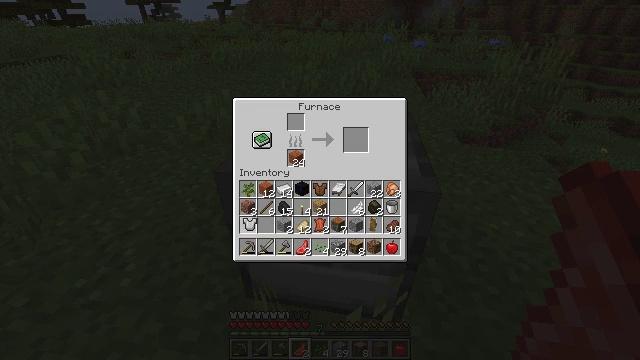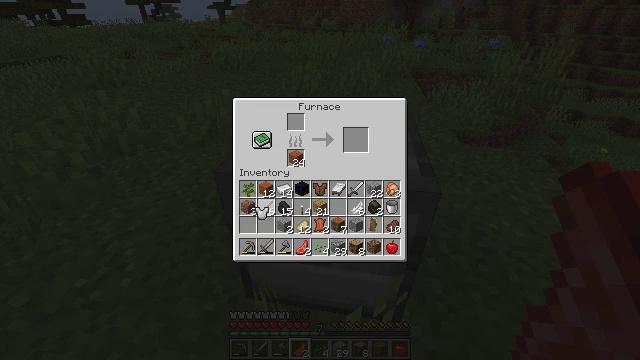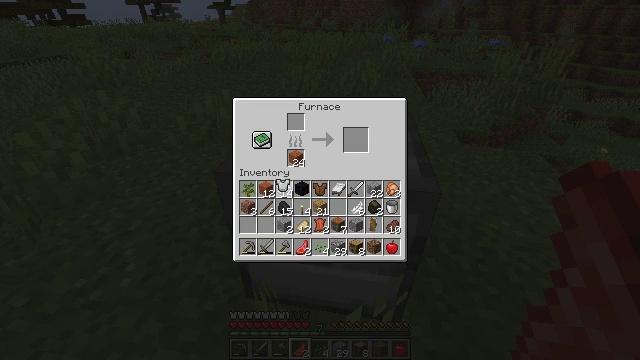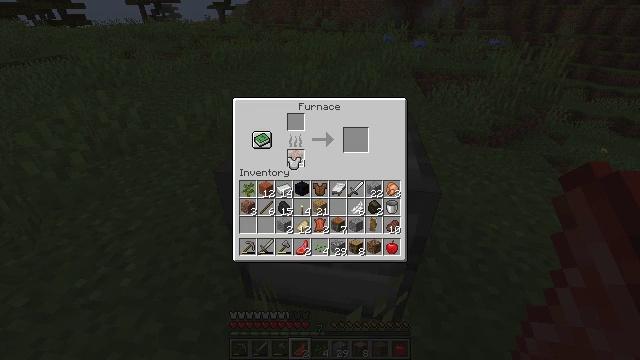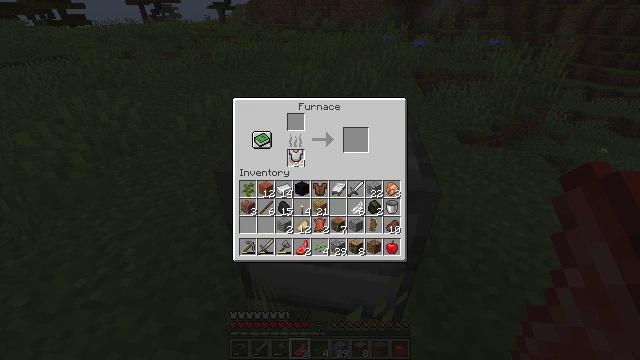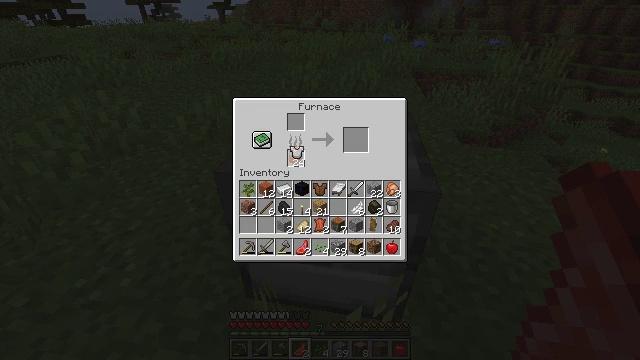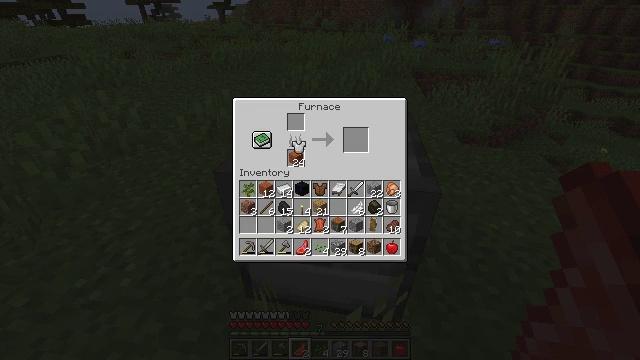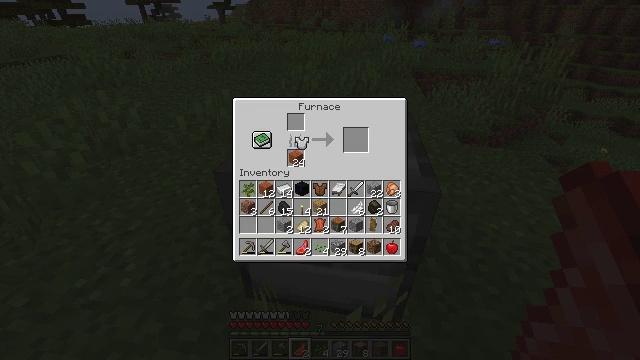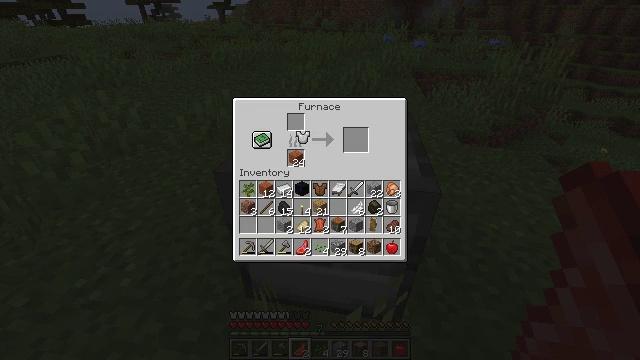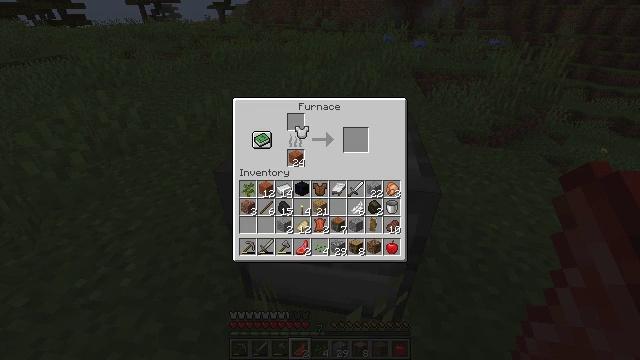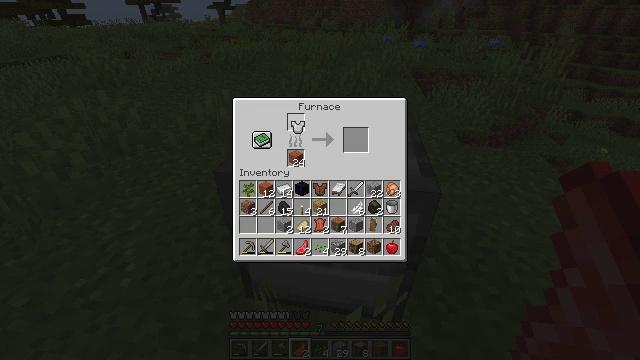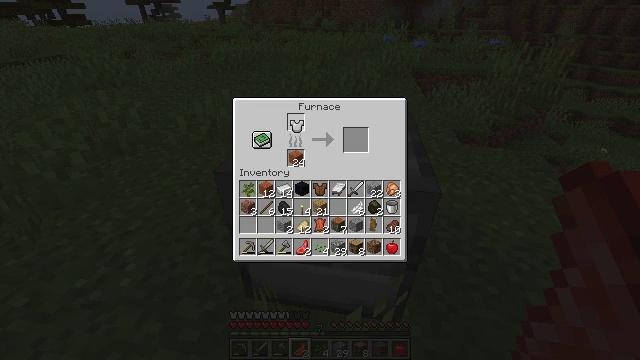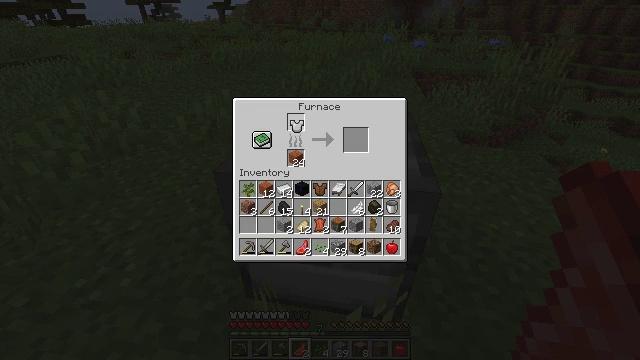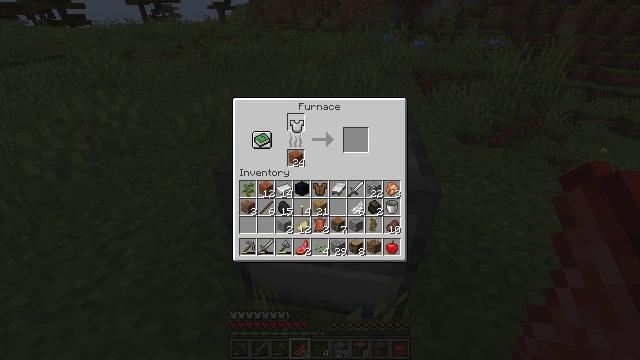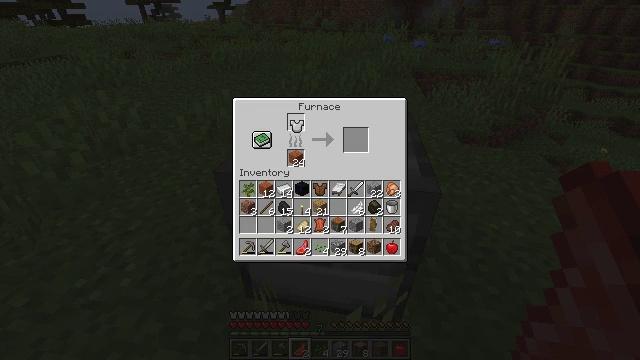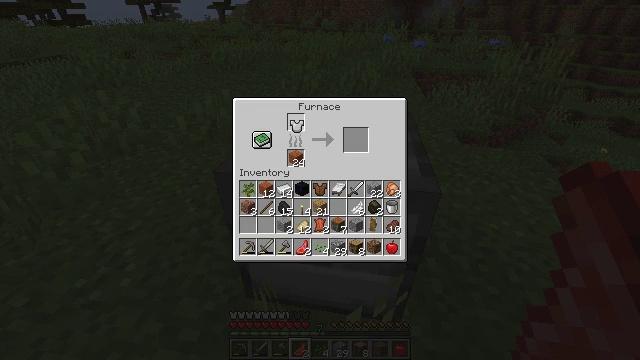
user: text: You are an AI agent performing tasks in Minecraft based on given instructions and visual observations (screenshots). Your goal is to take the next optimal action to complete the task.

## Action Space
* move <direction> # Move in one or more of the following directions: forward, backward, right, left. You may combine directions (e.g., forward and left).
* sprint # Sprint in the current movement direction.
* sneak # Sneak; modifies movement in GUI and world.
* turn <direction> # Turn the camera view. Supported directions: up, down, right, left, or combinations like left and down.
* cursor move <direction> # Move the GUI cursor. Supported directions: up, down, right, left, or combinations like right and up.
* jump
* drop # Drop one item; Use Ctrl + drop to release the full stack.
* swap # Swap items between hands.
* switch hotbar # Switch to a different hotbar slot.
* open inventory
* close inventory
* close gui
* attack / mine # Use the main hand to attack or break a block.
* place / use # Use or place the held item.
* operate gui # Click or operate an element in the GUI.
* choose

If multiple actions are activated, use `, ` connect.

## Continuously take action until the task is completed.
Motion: motion action
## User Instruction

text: Craft iron nugget in the crafting table.
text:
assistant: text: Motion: cursor move right and up
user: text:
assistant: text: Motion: cursor move right and up
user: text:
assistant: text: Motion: cursor move right and up
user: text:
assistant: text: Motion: cursor move up
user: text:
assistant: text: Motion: no_op
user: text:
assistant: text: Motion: no_op
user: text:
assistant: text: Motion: no_op
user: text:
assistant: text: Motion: no_op
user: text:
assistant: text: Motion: no_op
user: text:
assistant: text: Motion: no_op
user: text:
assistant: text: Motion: no_op
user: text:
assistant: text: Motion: no_op
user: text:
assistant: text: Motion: operate gui
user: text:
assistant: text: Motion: operate gui
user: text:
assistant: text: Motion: operate gui
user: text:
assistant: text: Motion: no_op
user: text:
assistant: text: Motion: no_op
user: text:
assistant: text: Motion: cursor move down
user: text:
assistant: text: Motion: no_op
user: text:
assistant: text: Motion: no_op
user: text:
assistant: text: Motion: no_op
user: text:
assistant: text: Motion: no_op
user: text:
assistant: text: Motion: cursor move right and down
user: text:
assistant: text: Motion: cursor move right
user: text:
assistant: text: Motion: no_op
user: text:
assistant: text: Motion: no_op
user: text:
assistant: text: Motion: no_op
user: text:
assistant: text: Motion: no_op
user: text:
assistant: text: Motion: cursor move right
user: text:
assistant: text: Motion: no_op